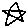
Label: star